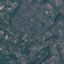
Land use / land cover: Residential